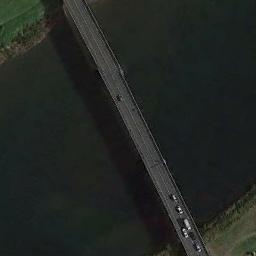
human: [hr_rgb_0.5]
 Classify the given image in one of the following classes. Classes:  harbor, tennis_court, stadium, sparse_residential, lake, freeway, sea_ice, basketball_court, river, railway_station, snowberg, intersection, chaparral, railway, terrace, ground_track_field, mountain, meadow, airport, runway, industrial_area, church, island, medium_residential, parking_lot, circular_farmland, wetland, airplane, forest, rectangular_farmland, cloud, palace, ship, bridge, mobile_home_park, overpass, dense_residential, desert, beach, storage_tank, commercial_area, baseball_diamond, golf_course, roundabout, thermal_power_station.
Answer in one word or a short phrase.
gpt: bridge